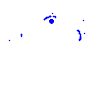
Particle: electron